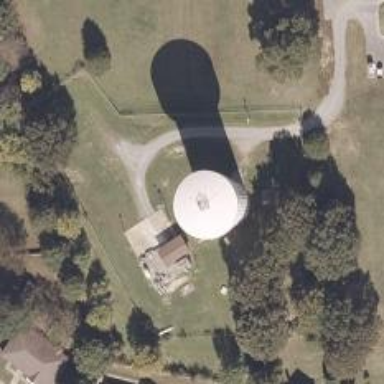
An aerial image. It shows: Water tower that is man-made.